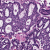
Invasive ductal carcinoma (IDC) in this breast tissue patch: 1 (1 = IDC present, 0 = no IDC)